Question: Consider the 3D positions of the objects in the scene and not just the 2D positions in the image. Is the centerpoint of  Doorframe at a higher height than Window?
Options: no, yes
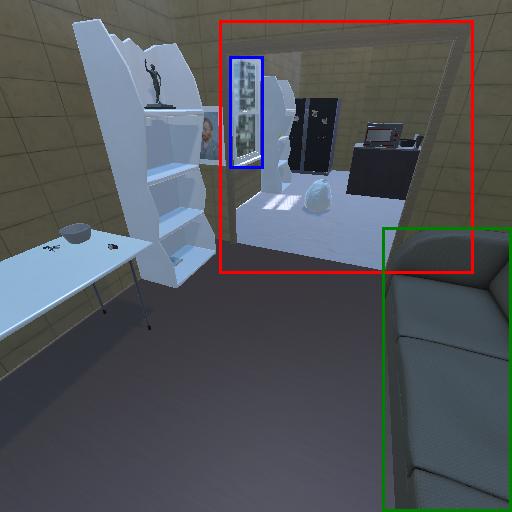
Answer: no